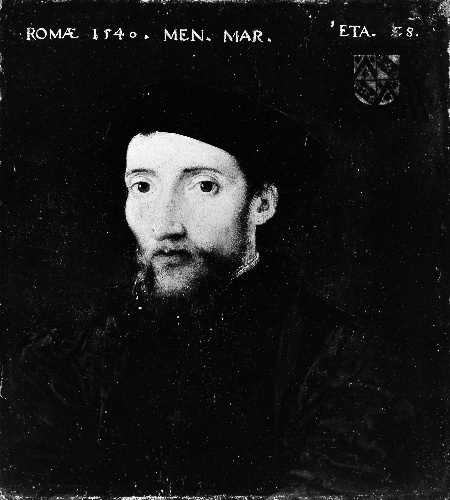
Title: Portrait of a Member of the de Thou Family
Artist: French Painter
Artist bio: dated 1540
Object type: Painting
Classification: Paintings
Medium: Oil on wood
Dimensions: 6 1/8 x 5 3/8 in. (15.6 x 13.7 cm)
Department: European Paintings
Credit line: The Bequest of Michael Dreicer, 1921
Accession year: 1922
Repository: Metropolitan Museum of Art, New York, NY
Tags: Men|Portraits